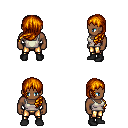
a pixel art fantasy rpg character, male body template, human, dark skin, white pirate shirt, gold greaves, dark blonde left-swept hairstyle, black shoes, four views (front, back, left, right), 2x2 character sprite sheet, small pixel art, hard edges, no anti-aliasing